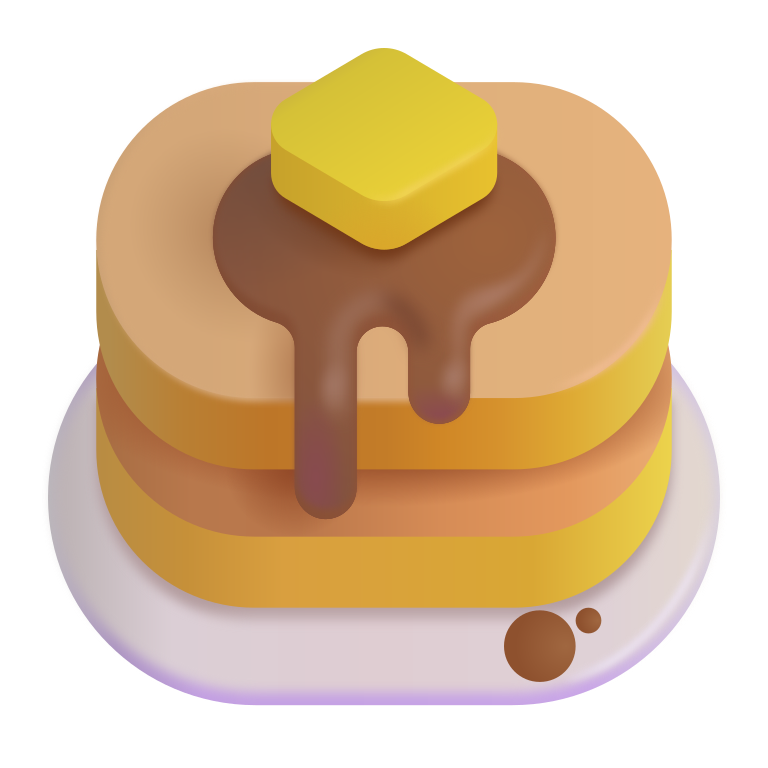
pancakes color